Chest X-ray. View position: PA
Patient age: 60
Patient sex: M
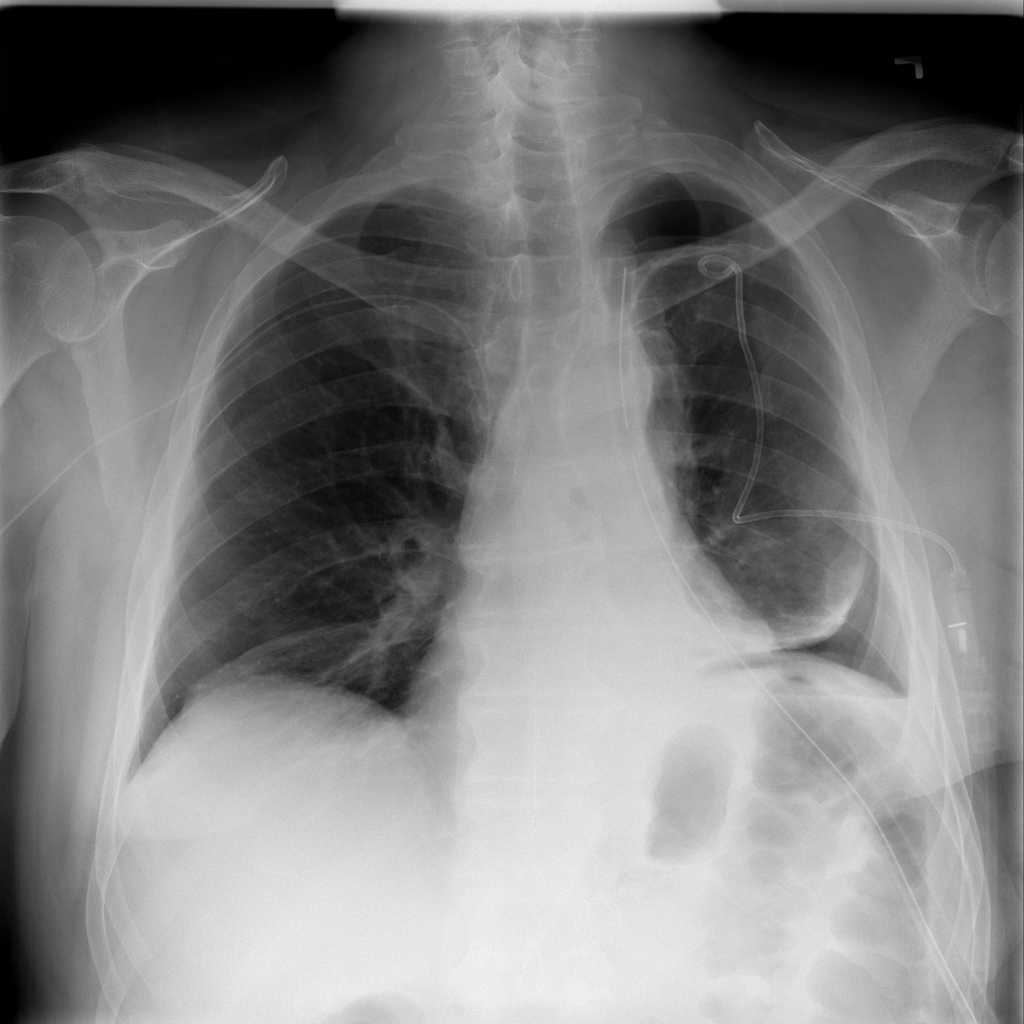
Finding: Pneumothorax